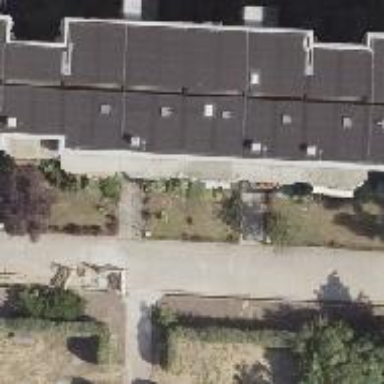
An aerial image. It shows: Flat-roofed apartment building.